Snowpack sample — Snodgrass Mountain, Crested Butte, Colorado (2/4/25, 12:06 PM MST)
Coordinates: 38.923, -106.968
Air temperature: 35 °F
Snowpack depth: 80 cm
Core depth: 80 cm
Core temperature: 32 °F
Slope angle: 14°, slope face: 78°
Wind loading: low
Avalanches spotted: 0
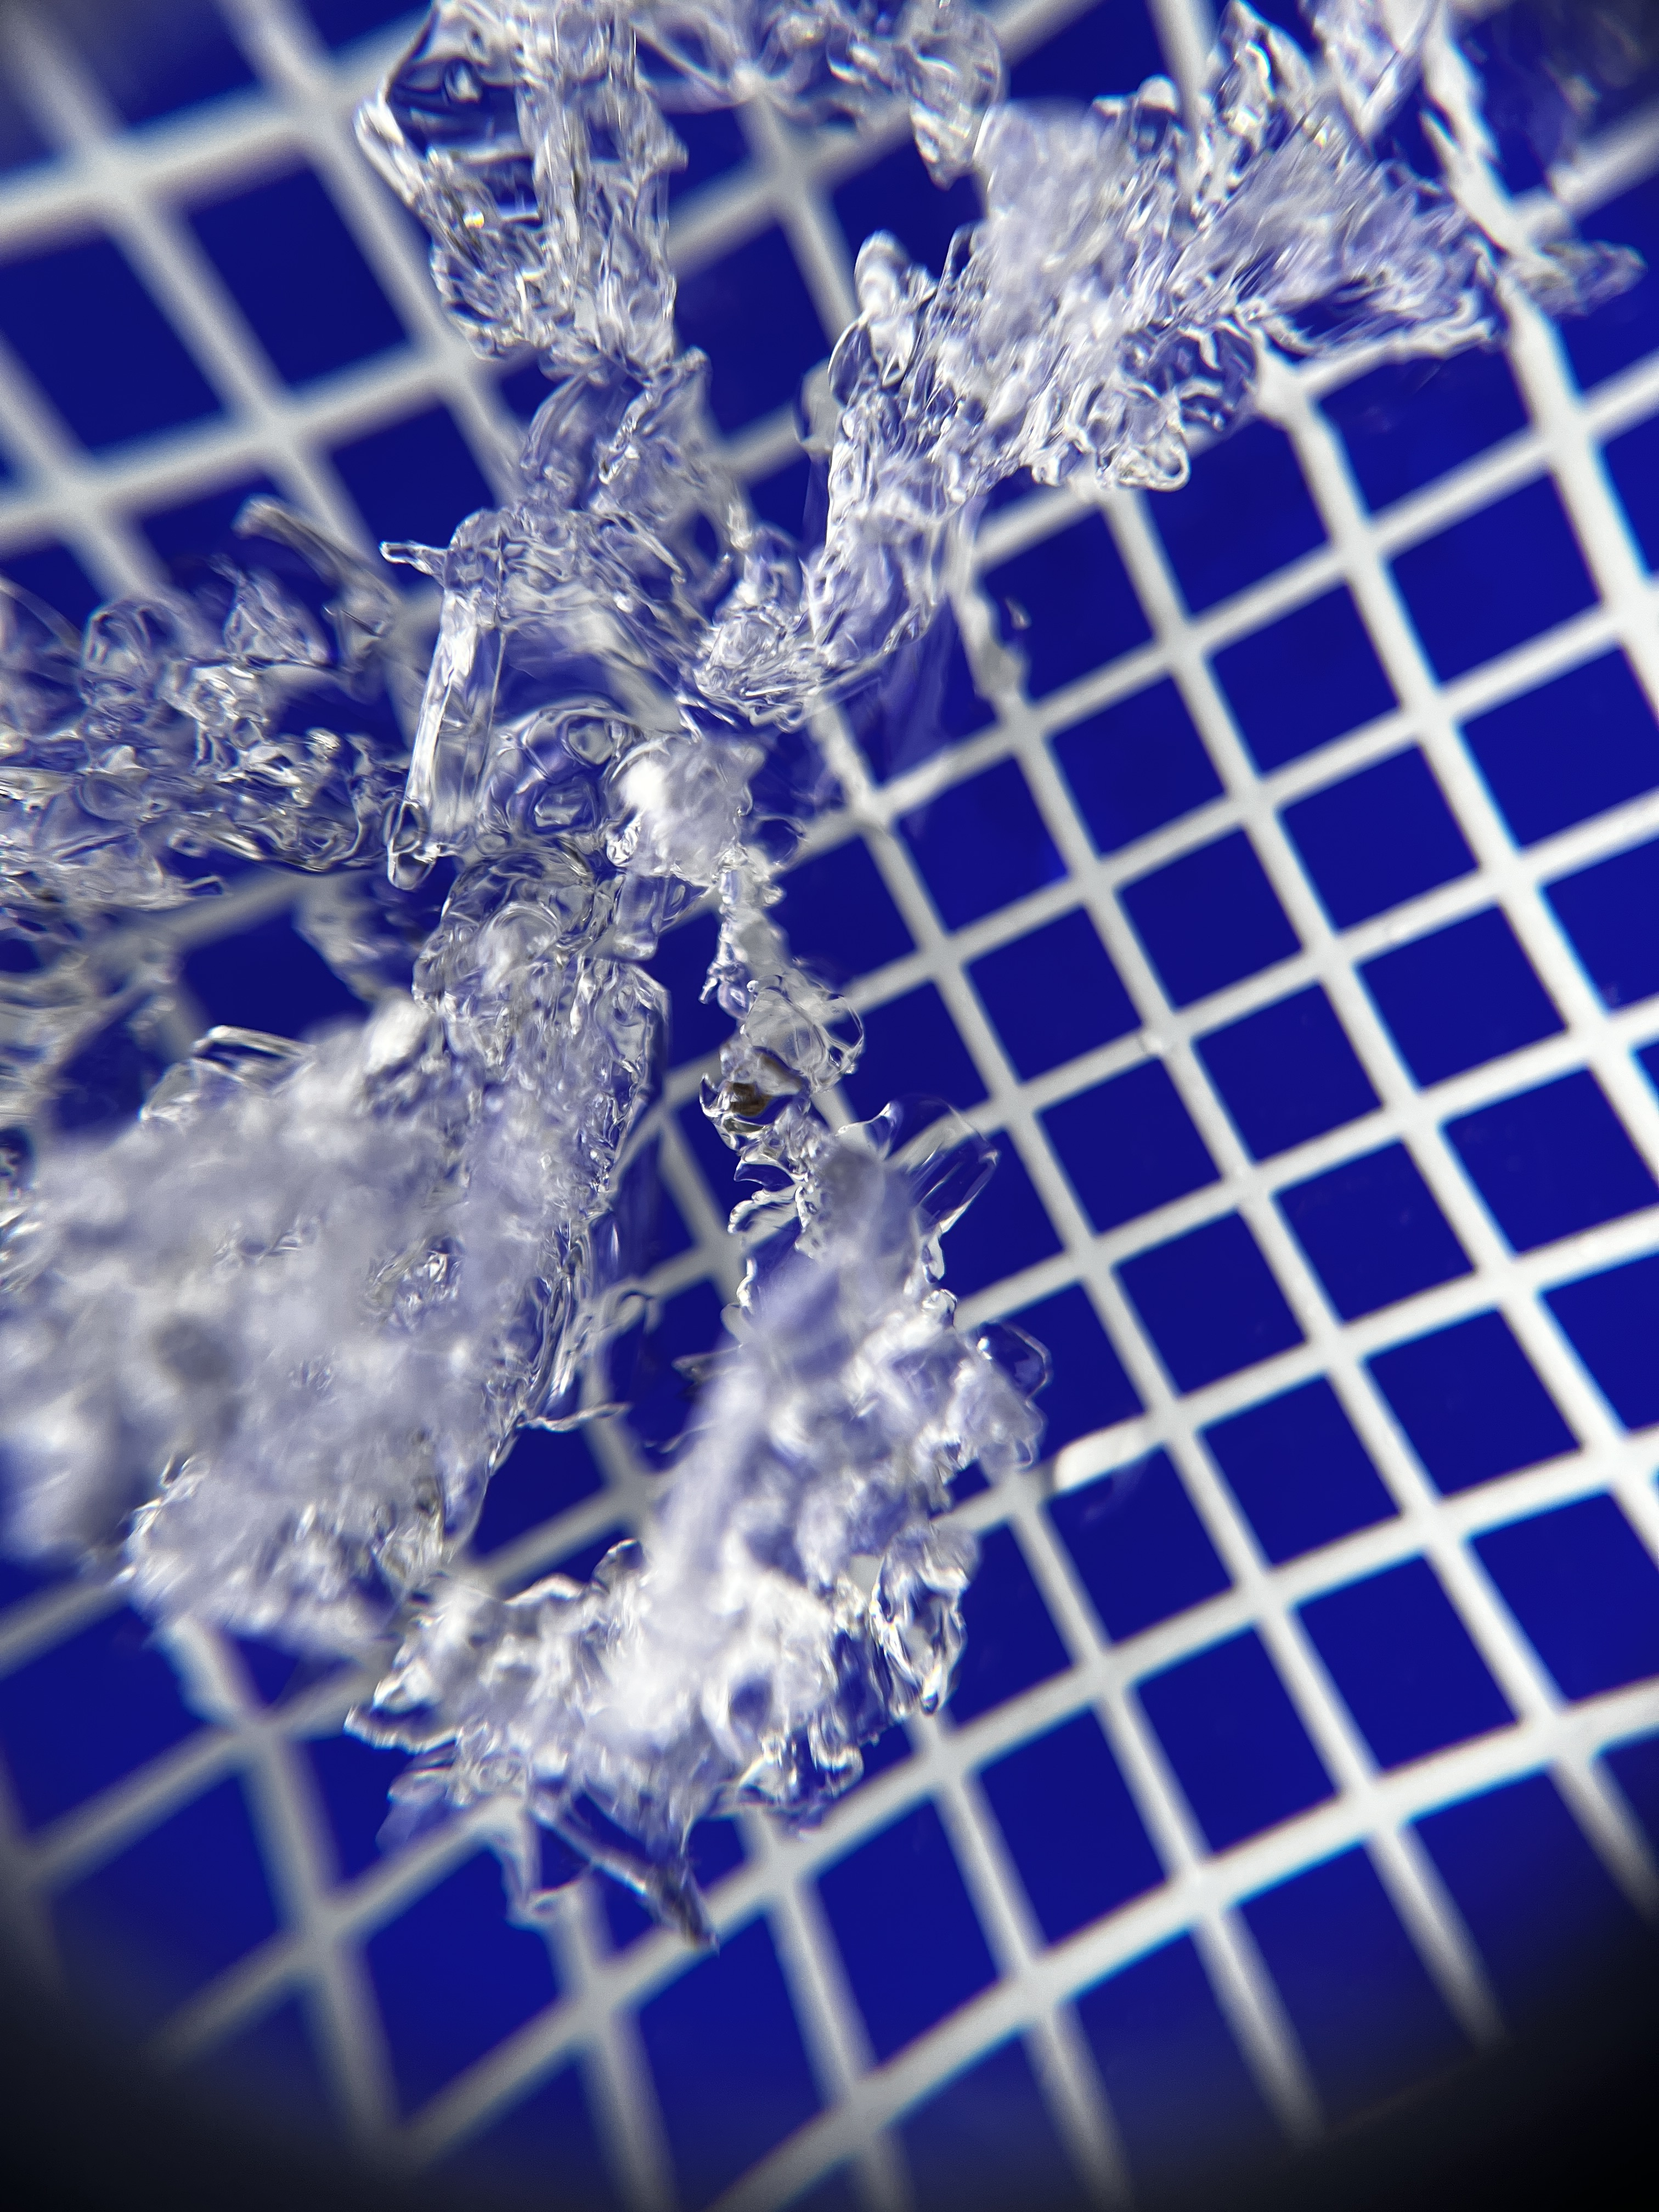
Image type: magnified_profile
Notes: No avalanches nearby, unusually warm weather for the last month reported by residents, Collected 25 yards from treeline